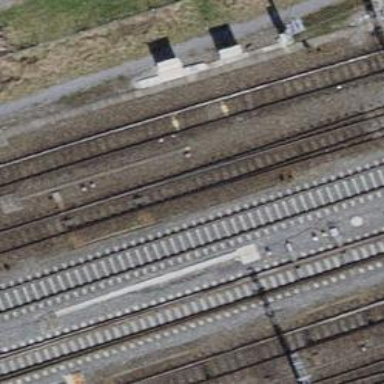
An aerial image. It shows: Siding railway line with electrified contact line for the trains.